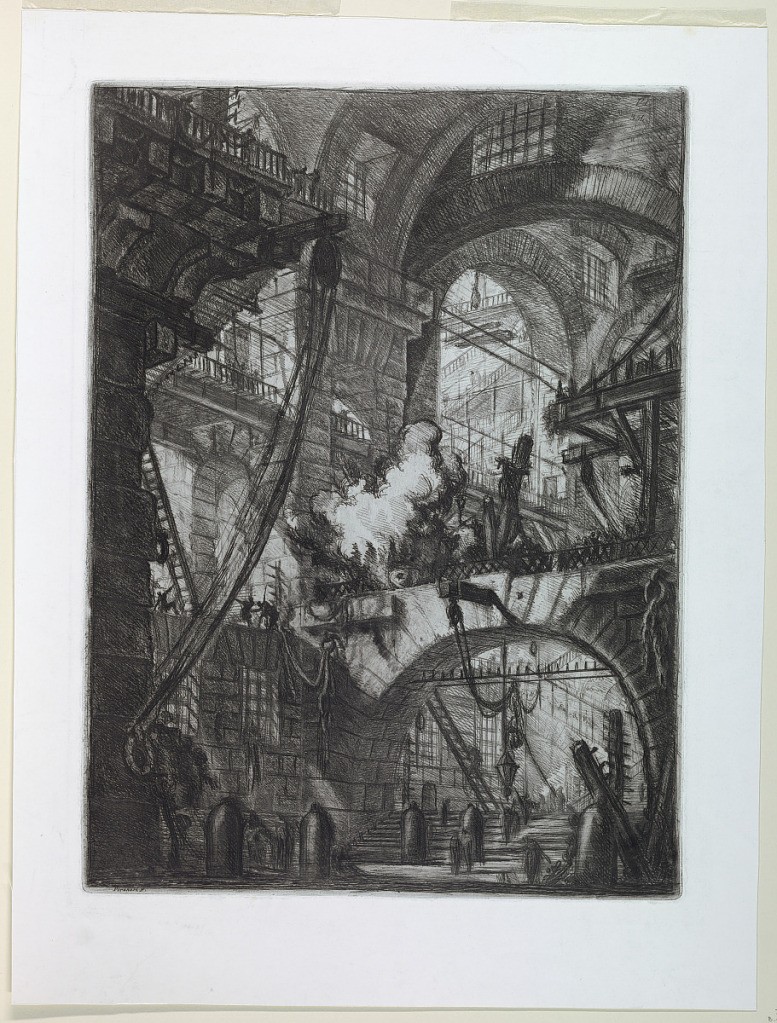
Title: Carceri Series, Plate VI
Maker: Giovanni Battista Piranesi, Italian, 1720–1778
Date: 1745
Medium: Etching
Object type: Print
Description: Vertical Rectangle. Vaulted chamber, with multiple staircases seen in perspective. Smoke rises from a bridge in the center middle distance. upper right, Calcografia number 354.